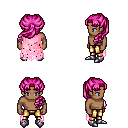
a pixel art fantasy rpg character, male body template, human, dark skin, pink tattered cape, gold greaves, pink princess hairstyle, metal boots, four views (front, back, left, right), 2x2 character sprite sheet, small pixel art, hard edges, no anti-aliasing